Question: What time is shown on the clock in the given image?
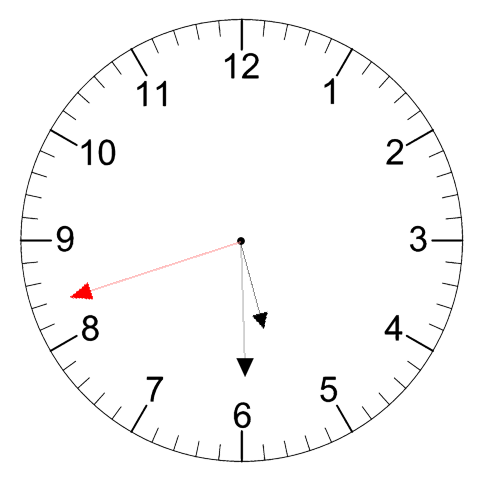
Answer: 05:29:42